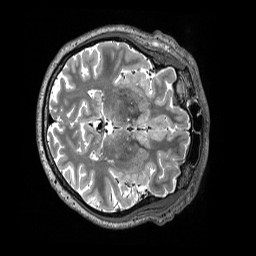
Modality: T2w
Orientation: axial
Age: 37
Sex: male
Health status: ill
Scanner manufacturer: siemens
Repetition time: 3.2 s